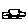
Label: car